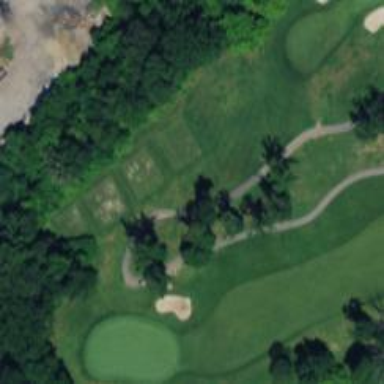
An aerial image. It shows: Grass area designated as golf tee.